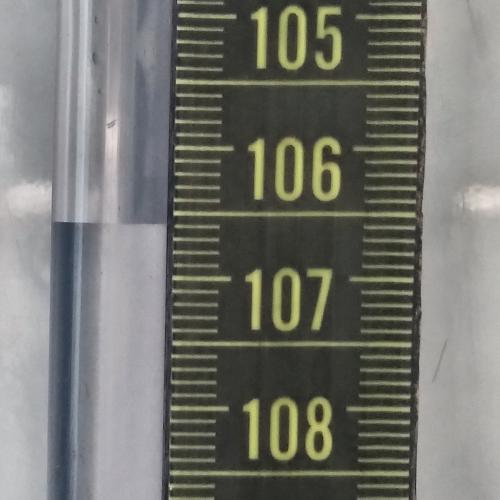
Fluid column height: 106.6 cm